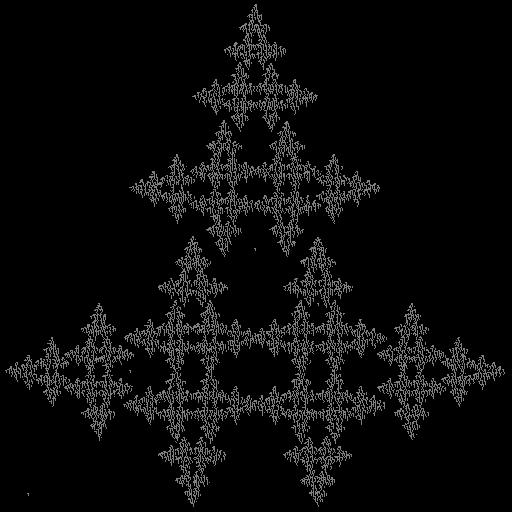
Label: crystal